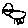
Label: cat